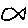
Label: fish